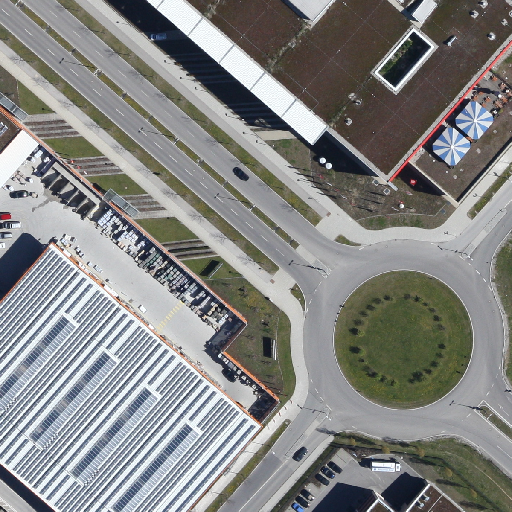
Referring expression: low vegetation surrounded by building